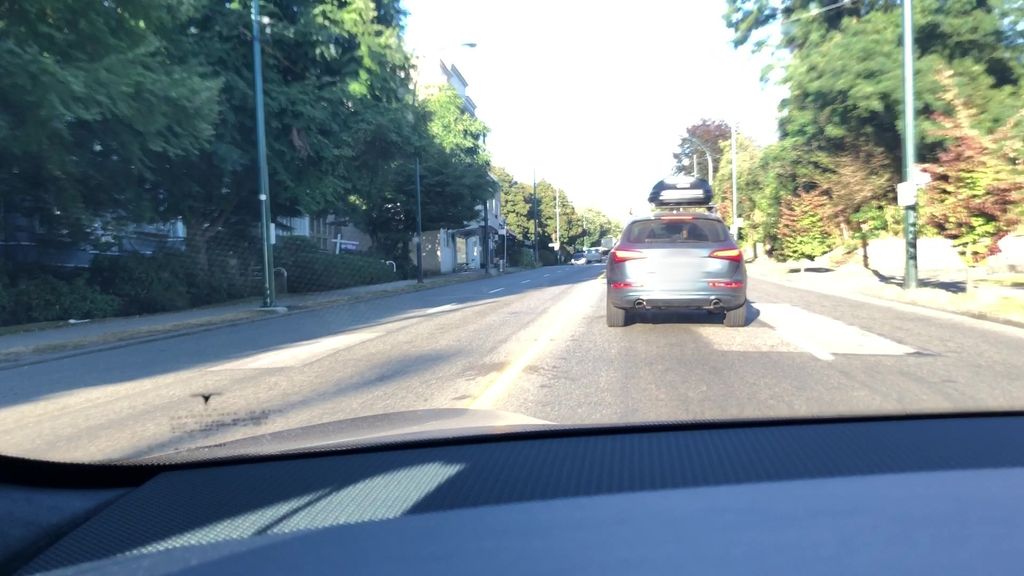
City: vancouver